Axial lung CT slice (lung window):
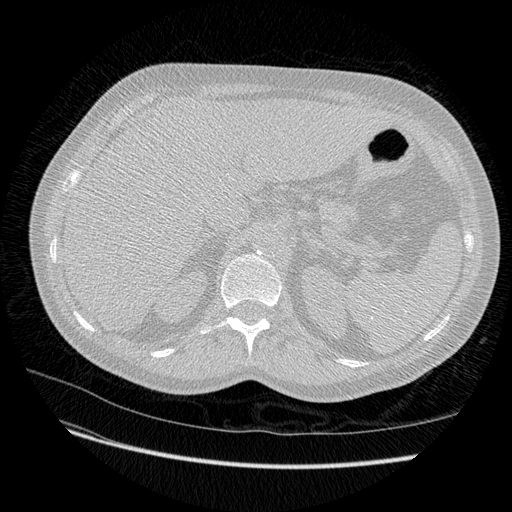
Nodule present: no